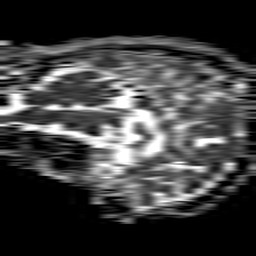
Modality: ADC
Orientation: sagittal
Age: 51
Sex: female
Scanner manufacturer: philips
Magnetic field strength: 1.5 T
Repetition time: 4.6 s
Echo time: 0.08517 s